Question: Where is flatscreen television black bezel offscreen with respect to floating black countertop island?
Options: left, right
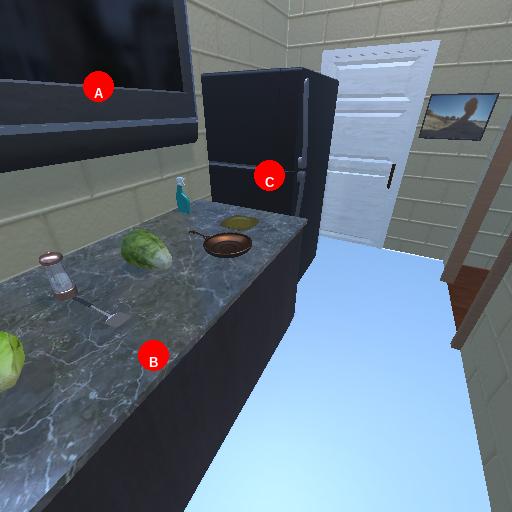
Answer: left